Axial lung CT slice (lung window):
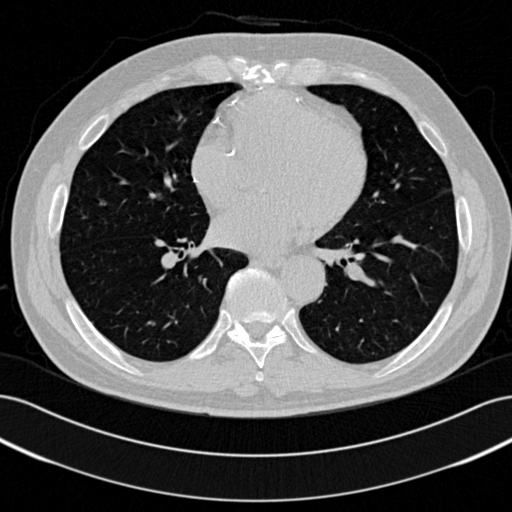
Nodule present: no